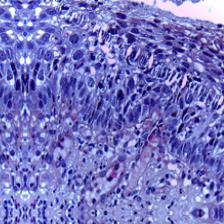
Diagnosis: OSCC